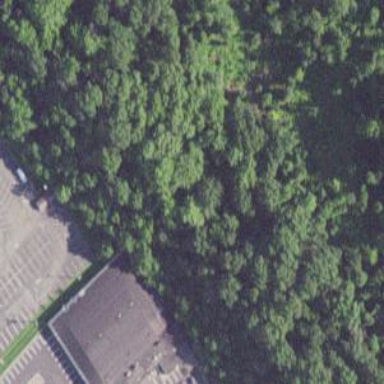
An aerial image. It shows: Building with bowling alley inside.